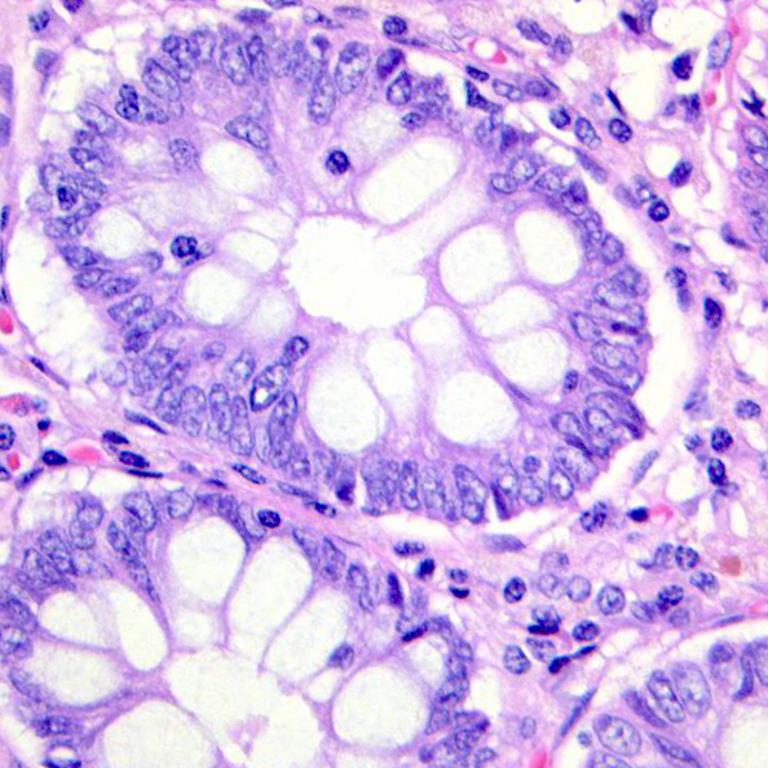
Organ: colon
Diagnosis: benign